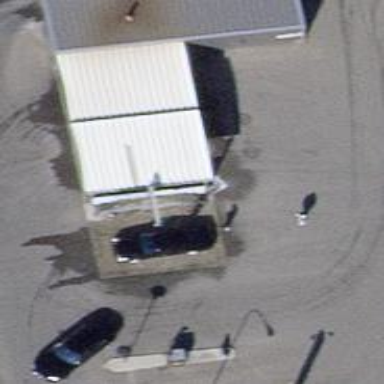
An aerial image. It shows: Car wash facility.